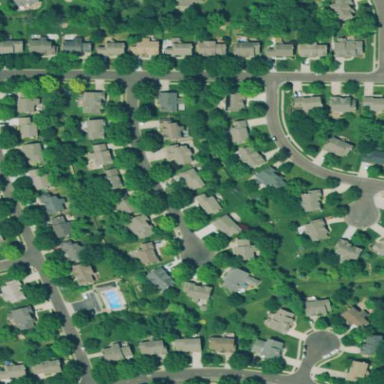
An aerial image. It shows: Residential area consisting of single-family homes.